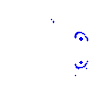
Particle: kaon